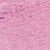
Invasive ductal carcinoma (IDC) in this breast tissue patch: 0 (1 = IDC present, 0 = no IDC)